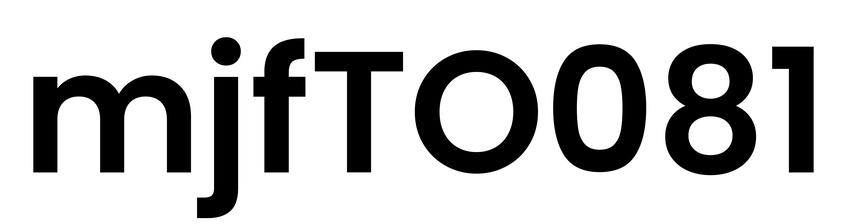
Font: Poppins-SemiBold